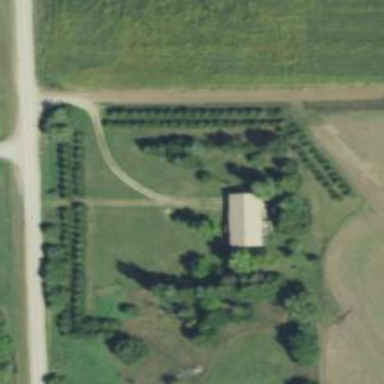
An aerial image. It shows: Simple house.